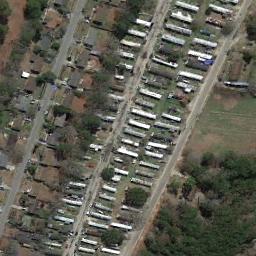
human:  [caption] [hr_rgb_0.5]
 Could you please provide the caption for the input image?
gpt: There are many buildings of different shapes and sizes in the mobile home parks .

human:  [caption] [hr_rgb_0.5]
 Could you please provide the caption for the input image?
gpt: The mobile home park has lots of neatly arranged mobile homes and a residential area is next to the mobile home park .

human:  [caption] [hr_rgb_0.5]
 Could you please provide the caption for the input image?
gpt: There are neat rows of mobile homes on both sides of the road .

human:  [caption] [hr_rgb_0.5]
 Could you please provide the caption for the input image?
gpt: The mobile home park is on the grass next to some trees .

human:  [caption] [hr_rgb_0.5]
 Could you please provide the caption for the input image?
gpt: There are some brown buildings and white buildings in the mobile home park .